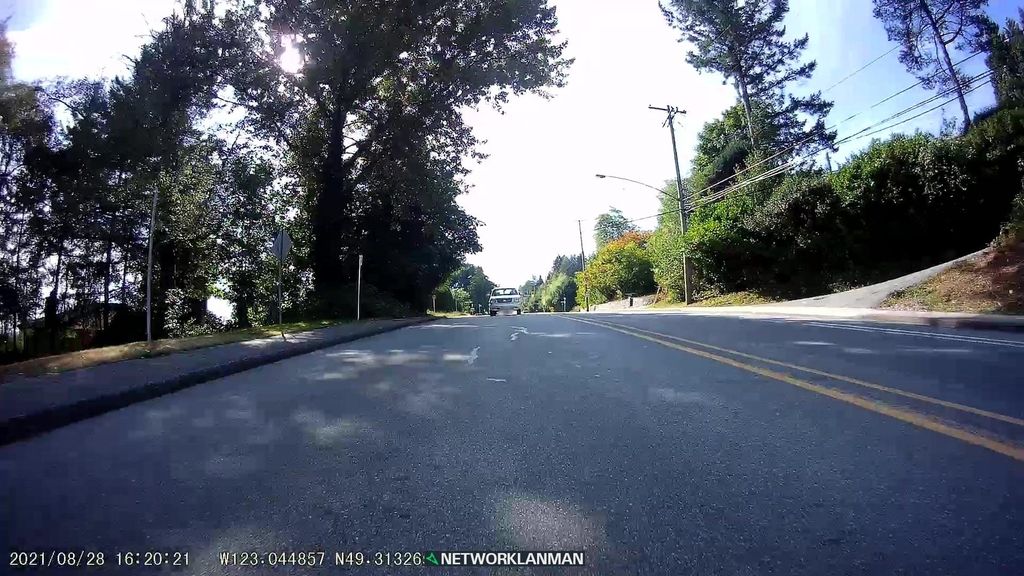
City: vancouver